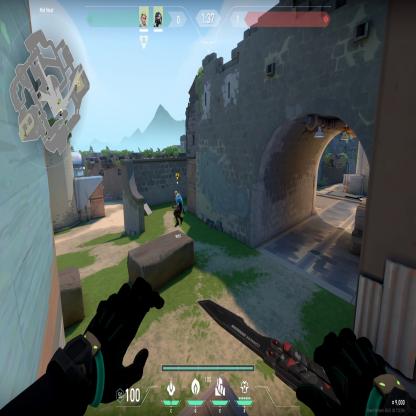
Label: teammate